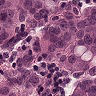
Metastatic tissue present: yes